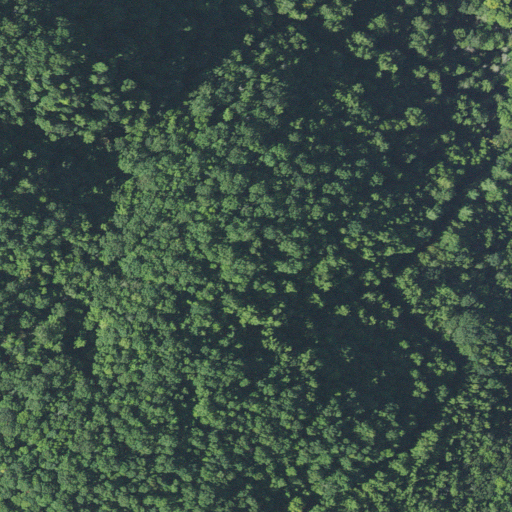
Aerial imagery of ridge(s) in North Carolina named Teague Ridge containing deciduous forest, mixed forest, and open development